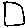
Label: square